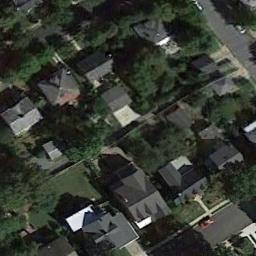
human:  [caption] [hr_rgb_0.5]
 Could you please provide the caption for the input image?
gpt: The dense residential is next to the road and some trees .

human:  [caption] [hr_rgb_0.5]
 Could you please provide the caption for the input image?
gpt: A dense residential area has lots of trees and houses of the same style .

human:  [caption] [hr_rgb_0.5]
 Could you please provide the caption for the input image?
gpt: There are many roads and neatly arranged houses and trees and large lawns in densely populated areas .

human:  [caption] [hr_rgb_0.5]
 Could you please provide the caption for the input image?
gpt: The residential area is very green .

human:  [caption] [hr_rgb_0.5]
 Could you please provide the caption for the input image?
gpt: There are some black buildings with green trees around on a dense residential area .